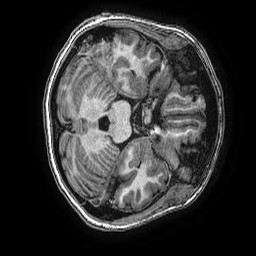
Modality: T1w
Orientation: axial
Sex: female
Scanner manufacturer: ge
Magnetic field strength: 3 T
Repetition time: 0.0077 s
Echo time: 0.003436 s